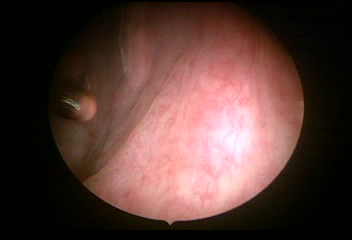
Modality: WLC
Class: Normal mucosa
Bladder cancer association: No